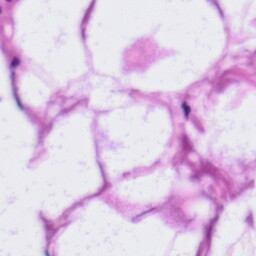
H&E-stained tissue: LymphNode